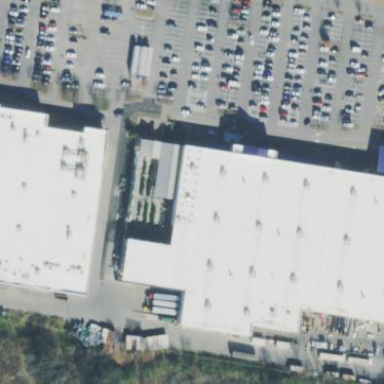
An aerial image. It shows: Retail building.